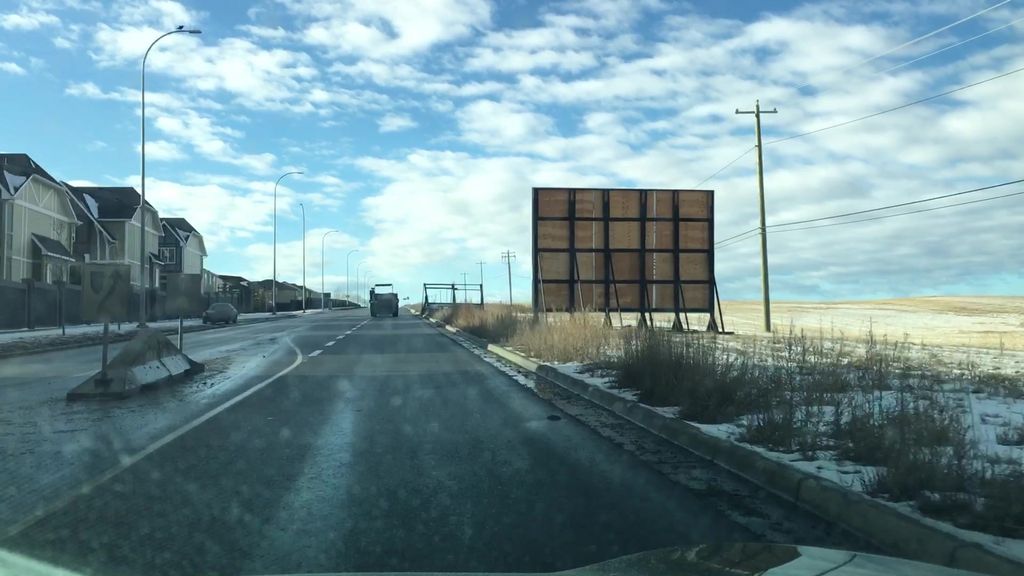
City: calgary